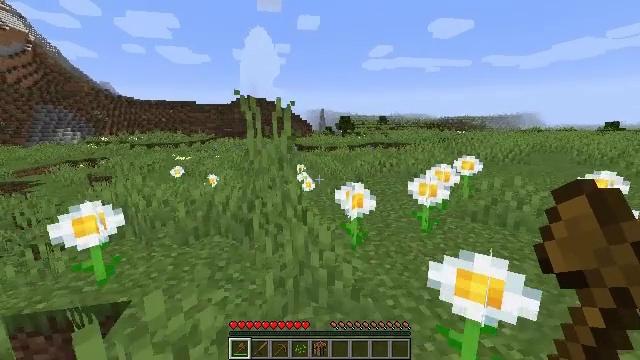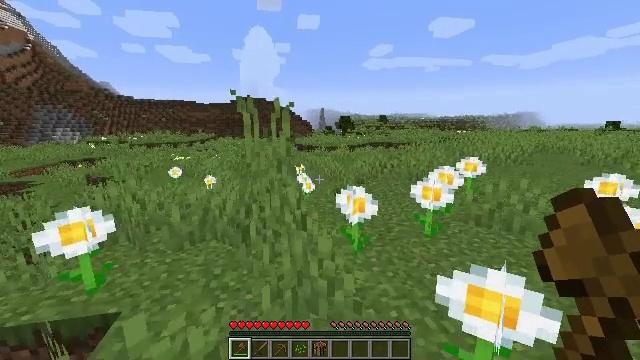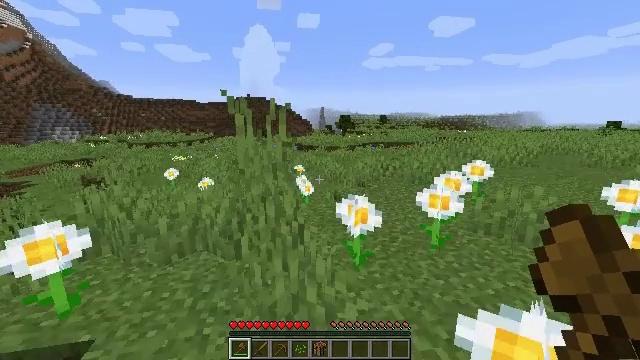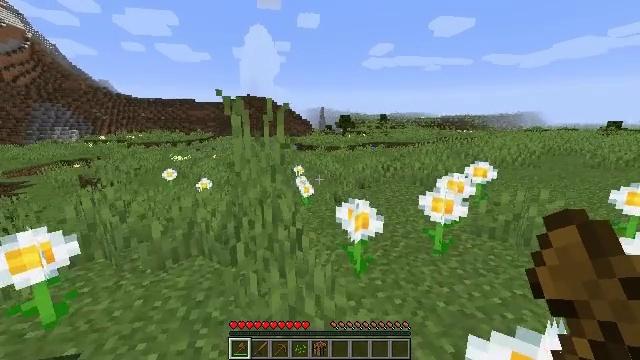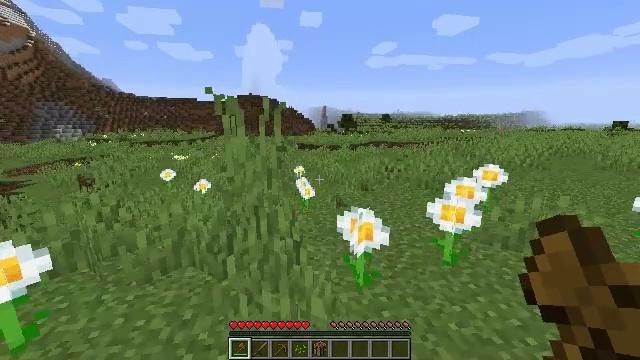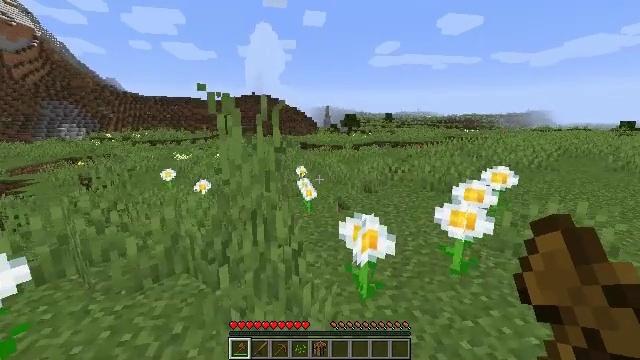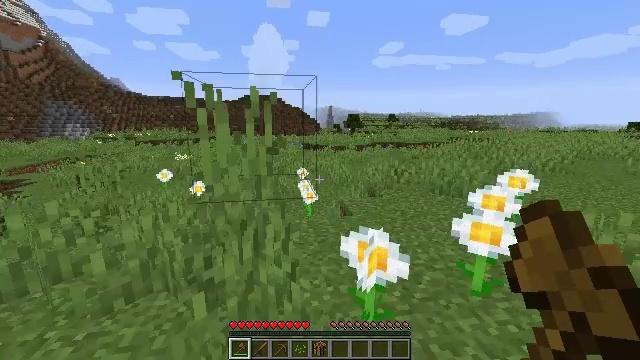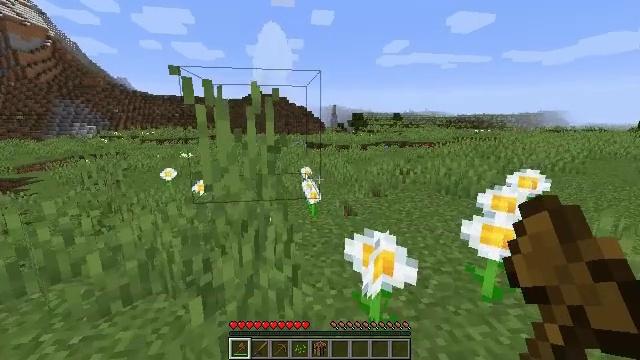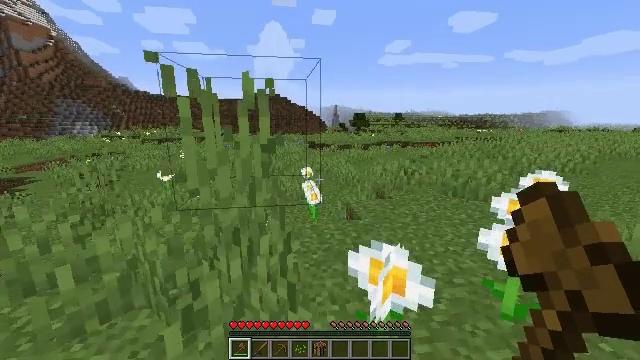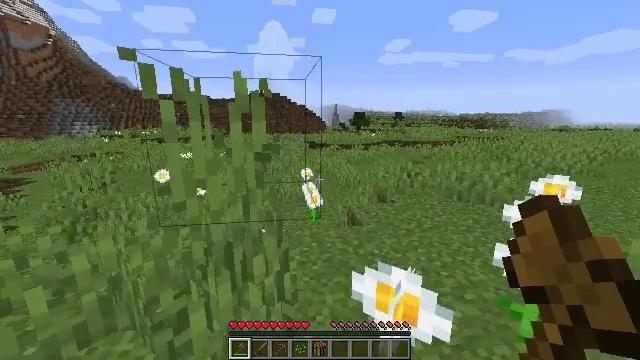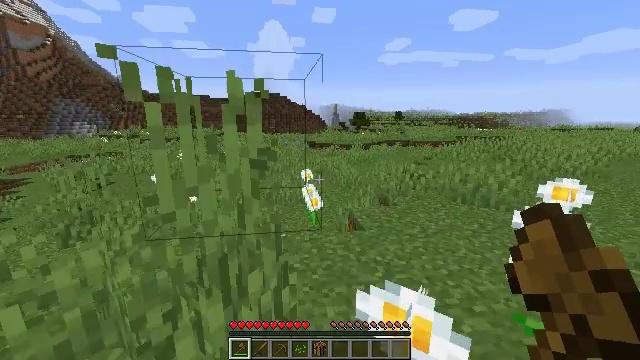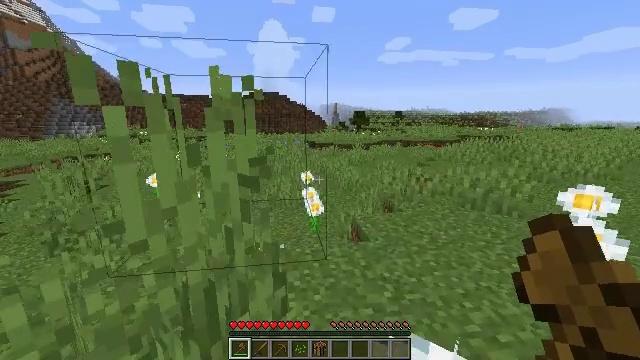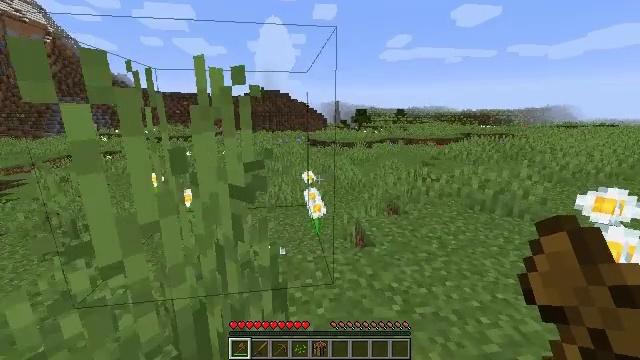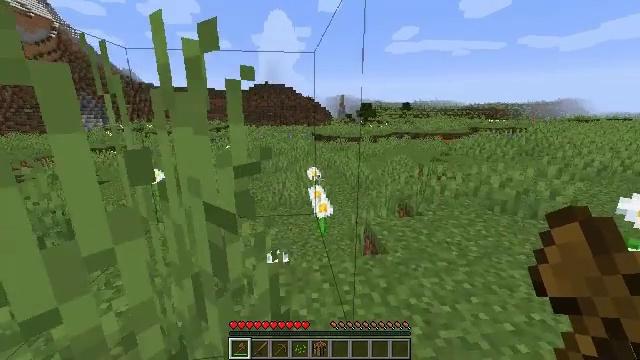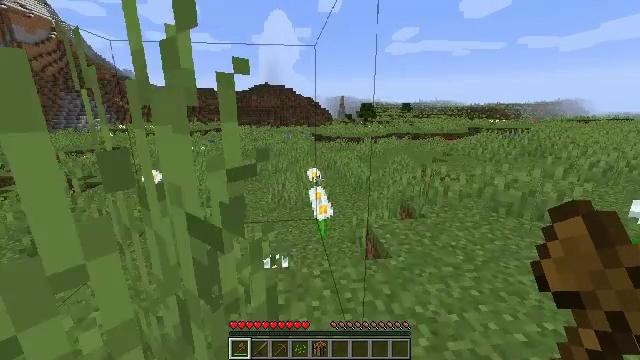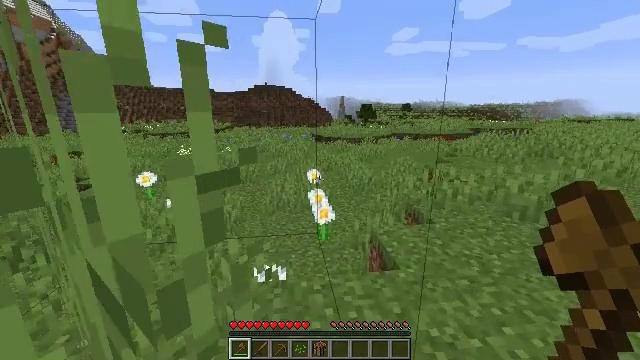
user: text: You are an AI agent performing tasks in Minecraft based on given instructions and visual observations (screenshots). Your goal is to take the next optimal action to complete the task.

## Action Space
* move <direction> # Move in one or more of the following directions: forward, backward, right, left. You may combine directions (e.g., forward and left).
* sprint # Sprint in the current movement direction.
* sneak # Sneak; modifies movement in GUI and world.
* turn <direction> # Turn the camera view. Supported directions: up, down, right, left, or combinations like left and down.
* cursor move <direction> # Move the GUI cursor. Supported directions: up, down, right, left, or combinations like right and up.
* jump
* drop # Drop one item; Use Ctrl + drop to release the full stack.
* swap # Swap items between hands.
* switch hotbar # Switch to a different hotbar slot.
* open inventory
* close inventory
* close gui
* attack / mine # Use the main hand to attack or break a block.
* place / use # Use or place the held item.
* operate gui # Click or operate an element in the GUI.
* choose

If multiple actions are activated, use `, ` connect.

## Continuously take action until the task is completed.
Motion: motion action
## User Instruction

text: Mine the pumpkin from the ground.
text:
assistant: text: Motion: move forward
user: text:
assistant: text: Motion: move forward
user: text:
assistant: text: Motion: move forward
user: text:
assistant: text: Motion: move forward
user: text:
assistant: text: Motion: move forward
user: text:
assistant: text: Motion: move forward
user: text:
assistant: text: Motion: move forward
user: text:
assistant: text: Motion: move forward
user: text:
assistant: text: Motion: move forward
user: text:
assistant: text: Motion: move forward
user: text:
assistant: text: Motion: move forward
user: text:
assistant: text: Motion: move forward
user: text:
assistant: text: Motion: move forward, turn left and down
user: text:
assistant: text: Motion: move forward
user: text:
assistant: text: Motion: move forward
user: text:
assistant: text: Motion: move forward
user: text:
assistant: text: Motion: move forward
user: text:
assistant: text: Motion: move forward
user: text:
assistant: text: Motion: move forward
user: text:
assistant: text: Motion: move forward
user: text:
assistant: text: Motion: move forward
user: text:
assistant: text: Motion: move forward
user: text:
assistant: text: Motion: move forward
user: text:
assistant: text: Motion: move forward
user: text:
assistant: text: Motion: move forward
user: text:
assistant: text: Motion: move forward
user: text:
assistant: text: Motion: move forward
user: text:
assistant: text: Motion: move forward
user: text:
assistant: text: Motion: move forward
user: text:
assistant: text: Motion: move forward